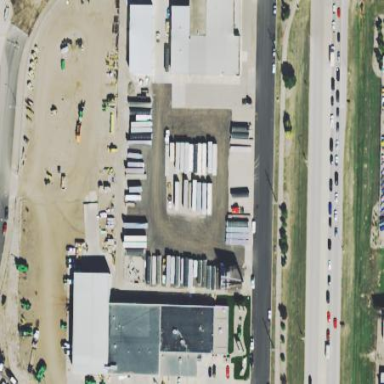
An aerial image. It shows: Commercial area featuring trailer shop.